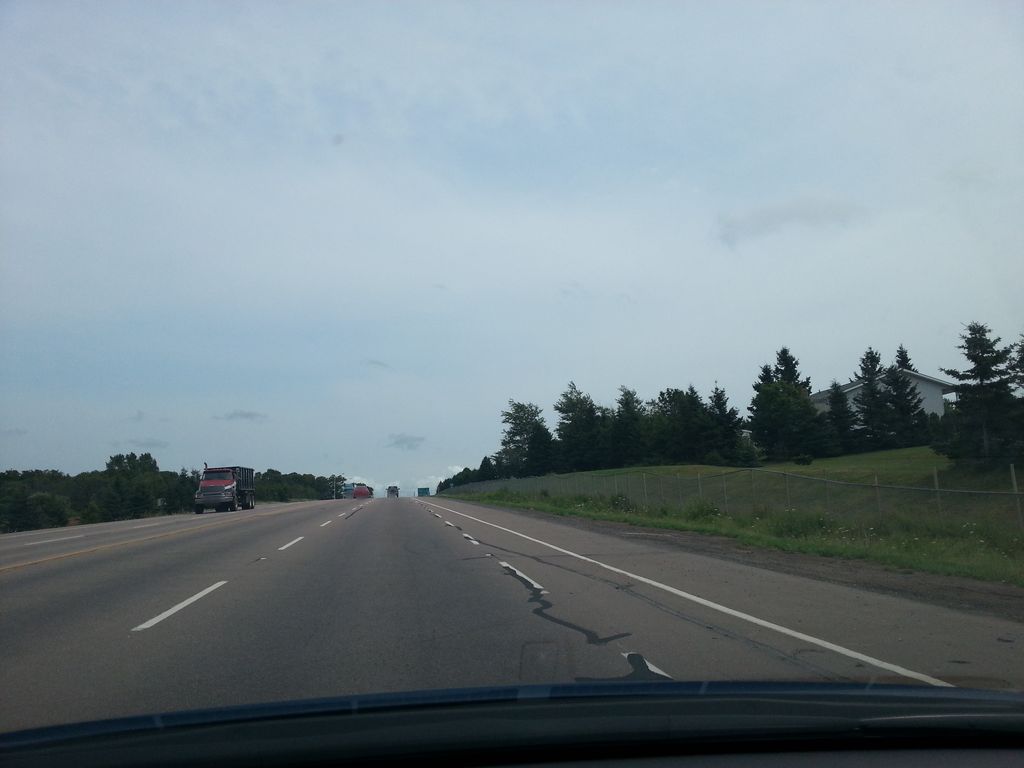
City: charlottetown